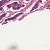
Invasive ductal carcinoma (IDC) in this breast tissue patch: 1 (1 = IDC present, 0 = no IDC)